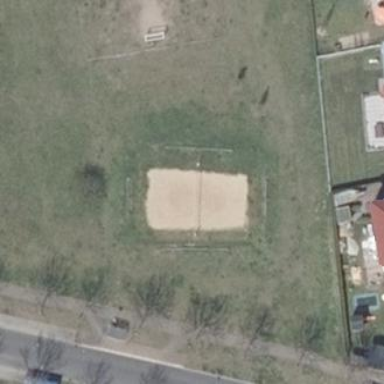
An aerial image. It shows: Sandy pitch for beach volleyball.